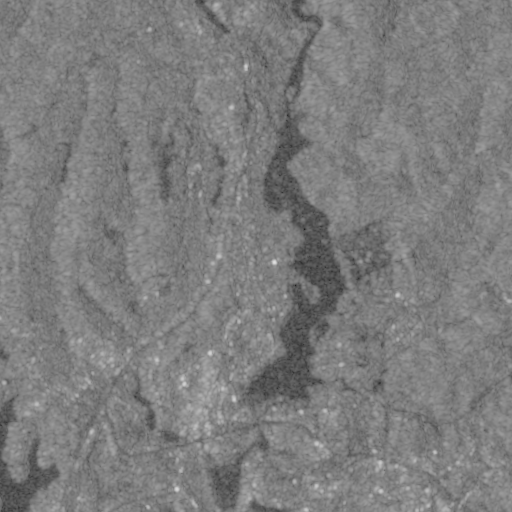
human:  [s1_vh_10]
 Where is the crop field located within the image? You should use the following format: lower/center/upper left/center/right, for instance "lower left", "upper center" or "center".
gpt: The crop field is located in the lower left of the image.
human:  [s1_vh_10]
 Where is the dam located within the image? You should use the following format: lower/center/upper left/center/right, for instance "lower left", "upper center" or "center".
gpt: The dam is located in the lower center of the image.
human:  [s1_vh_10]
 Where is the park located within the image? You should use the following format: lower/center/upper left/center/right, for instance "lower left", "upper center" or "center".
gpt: The park is located in the lower of the image.
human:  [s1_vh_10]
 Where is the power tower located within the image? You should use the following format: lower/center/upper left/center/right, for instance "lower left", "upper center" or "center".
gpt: The power tower is located in the left of the image.
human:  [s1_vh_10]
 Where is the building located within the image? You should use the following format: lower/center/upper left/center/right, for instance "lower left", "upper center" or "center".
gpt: There is no building in the image.

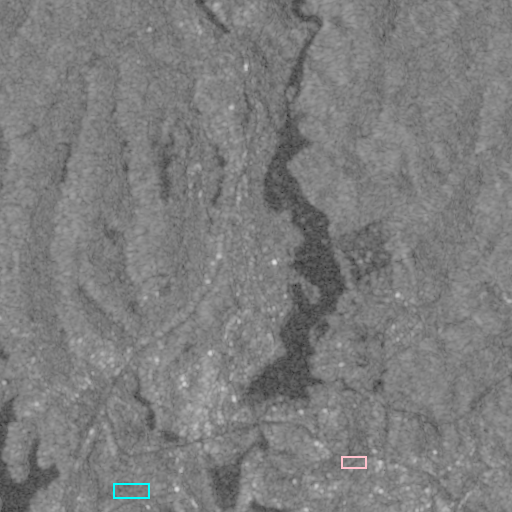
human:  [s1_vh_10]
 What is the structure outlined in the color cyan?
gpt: The structure outlined in cyan is a crop field.
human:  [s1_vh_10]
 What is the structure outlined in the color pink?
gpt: The structure outlined in pink is a park.
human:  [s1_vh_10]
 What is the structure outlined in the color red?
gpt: There is no red outline.